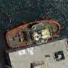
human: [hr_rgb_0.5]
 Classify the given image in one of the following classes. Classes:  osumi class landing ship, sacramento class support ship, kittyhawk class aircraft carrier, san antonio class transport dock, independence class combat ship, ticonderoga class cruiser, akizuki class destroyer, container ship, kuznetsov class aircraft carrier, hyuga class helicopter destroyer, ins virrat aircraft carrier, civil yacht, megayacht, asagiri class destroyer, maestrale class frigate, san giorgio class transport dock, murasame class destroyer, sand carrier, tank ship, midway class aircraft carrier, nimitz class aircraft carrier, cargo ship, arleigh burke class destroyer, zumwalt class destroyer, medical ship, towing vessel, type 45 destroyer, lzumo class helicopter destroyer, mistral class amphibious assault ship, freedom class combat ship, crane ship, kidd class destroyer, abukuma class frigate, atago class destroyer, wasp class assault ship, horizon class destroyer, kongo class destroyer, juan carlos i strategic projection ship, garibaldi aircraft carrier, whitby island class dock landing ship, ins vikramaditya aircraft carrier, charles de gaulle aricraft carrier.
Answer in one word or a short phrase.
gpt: Towing vessel